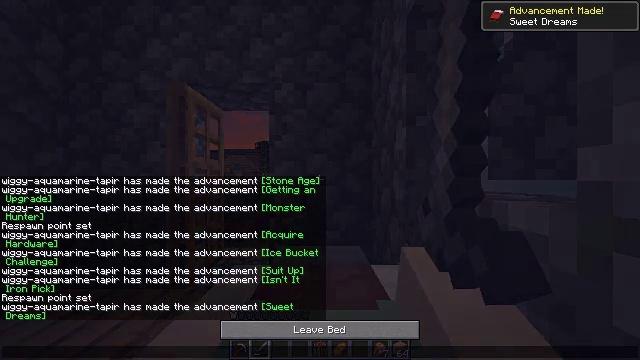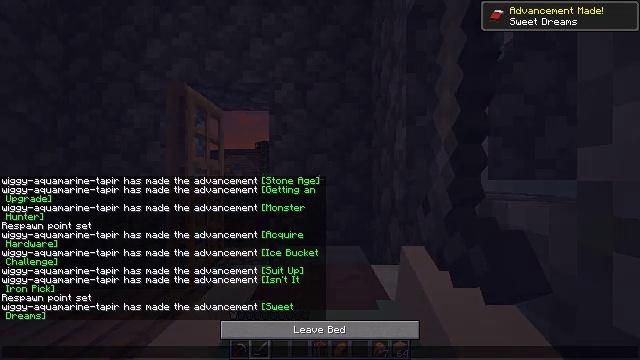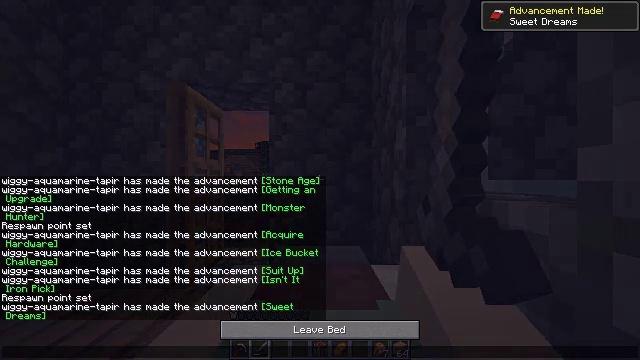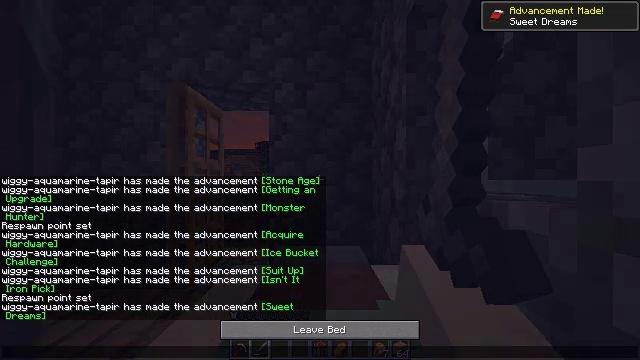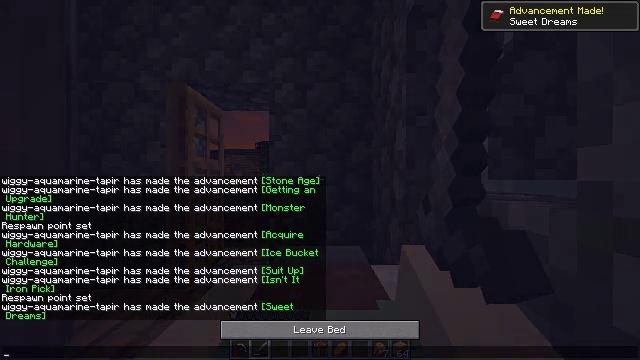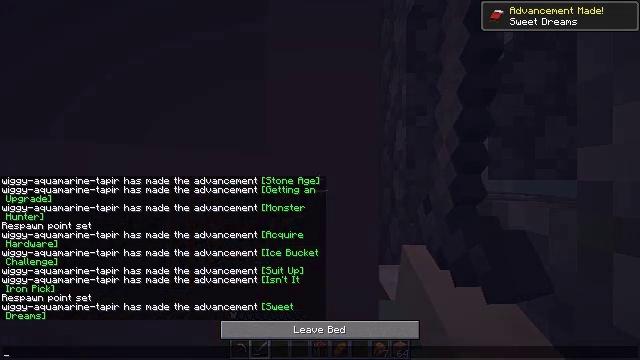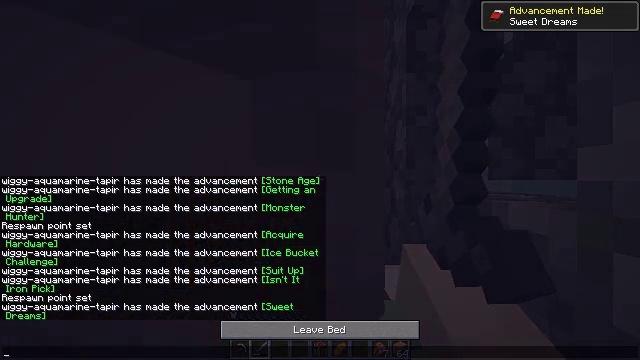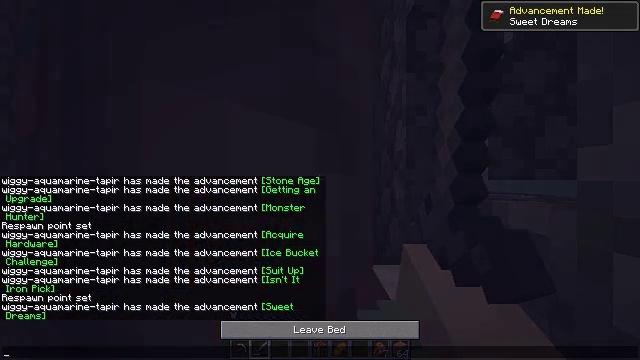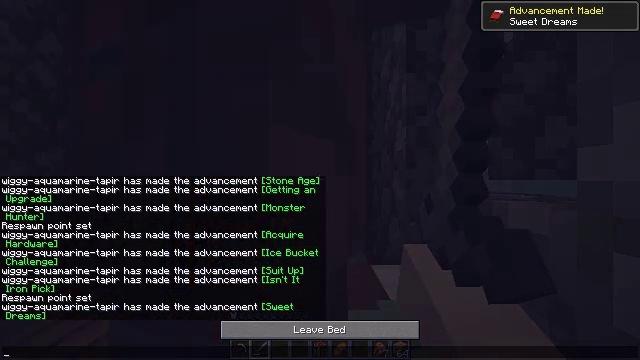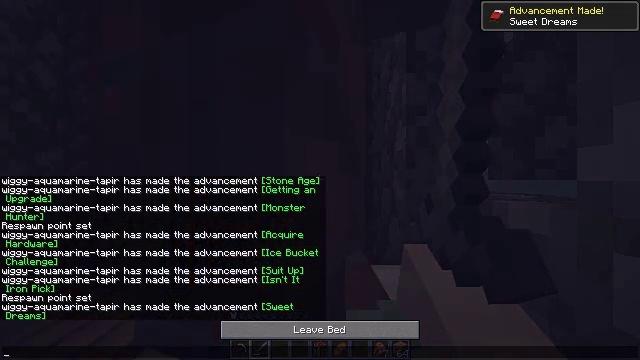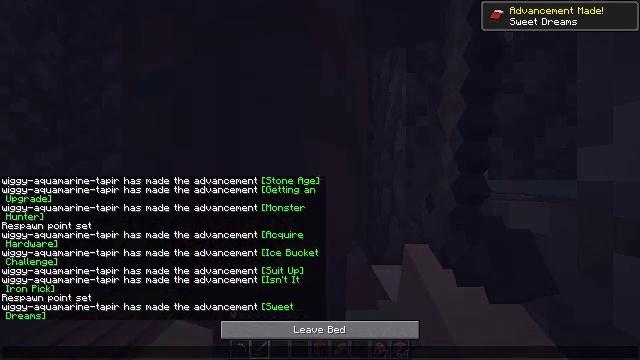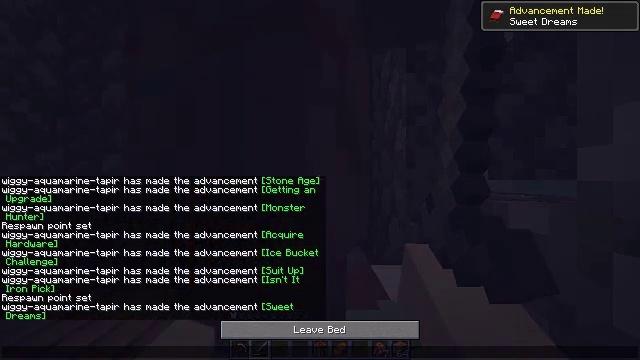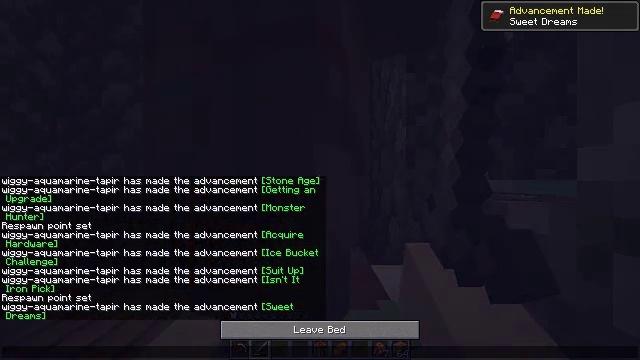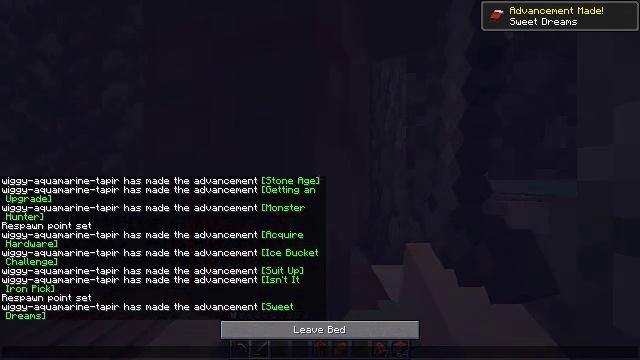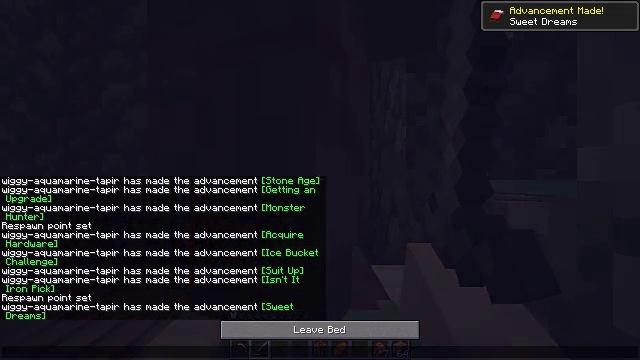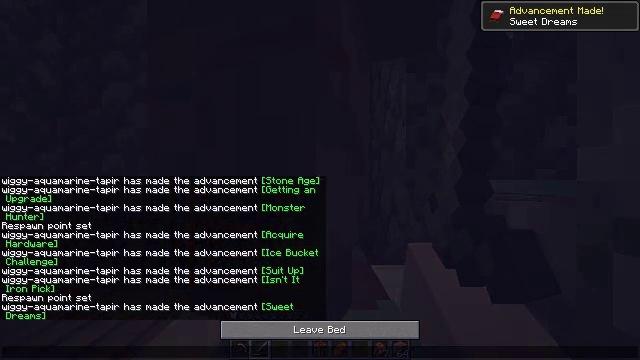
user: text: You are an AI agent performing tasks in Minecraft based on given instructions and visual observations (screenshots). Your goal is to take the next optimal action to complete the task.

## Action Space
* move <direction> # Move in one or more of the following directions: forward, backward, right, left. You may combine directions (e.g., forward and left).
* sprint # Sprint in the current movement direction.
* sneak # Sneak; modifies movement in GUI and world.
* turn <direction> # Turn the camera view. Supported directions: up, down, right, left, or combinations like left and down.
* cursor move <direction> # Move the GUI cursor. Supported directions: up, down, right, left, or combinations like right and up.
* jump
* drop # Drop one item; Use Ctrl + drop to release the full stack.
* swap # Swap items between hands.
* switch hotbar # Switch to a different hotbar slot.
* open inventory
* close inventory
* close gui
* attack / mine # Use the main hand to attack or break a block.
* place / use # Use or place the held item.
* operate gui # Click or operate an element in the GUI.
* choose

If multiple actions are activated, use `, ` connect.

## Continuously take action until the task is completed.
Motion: motion action
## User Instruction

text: Combat the chicken.
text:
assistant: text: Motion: no_op
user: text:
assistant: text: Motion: no_op
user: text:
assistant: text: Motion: cursor move right and up
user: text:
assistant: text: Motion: no_op
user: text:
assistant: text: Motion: no_op
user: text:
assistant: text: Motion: no_op
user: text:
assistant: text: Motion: no_op
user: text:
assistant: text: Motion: no_op
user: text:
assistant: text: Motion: no_op
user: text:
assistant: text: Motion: no_op
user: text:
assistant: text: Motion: no_op
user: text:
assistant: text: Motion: no_op
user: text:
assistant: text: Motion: no_op
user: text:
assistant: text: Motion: no_op
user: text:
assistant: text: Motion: no_op
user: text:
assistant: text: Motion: no_op
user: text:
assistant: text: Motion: no_op
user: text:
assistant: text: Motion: no_op
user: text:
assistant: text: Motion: no_op
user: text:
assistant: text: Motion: no_op
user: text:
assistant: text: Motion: no_op
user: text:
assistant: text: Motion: close gui
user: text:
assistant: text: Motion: no_op
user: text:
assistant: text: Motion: no_op
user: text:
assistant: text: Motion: no_op
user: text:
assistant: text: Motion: no_op
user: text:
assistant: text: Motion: no_op
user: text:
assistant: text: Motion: turn left and down
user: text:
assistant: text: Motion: turn left and down
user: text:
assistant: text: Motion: turn left and down